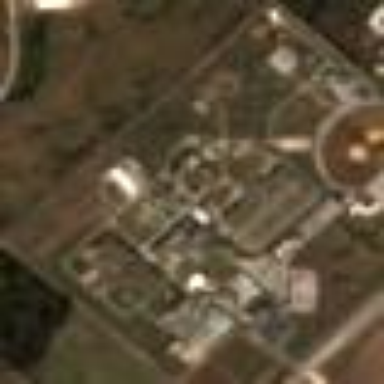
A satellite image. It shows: Prison.